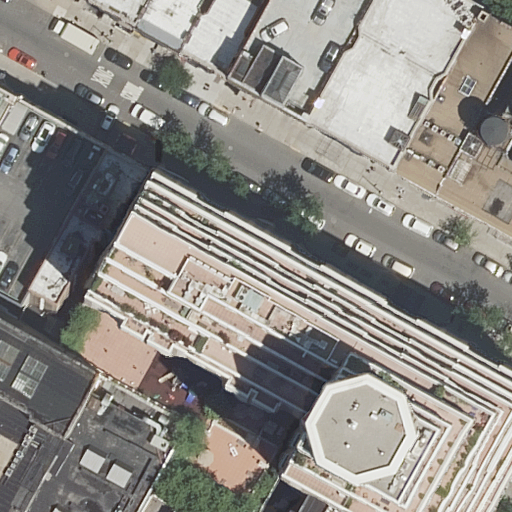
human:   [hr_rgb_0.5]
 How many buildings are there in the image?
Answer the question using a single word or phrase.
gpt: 13

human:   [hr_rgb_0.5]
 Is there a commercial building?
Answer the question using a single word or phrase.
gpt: no

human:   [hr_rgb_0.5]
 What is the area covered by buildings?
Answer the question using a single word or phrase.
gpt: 4951m2

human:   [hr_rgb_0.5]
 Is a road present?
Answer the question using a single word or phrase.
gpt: yes

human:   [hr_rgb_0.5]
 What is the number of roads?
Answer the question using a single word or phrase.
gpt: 1

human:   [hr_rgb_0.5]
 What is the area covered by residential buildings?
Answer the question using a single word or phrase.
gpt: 4951m2

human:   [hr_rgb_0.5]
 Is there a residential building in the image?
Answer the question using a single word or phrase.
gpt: yes

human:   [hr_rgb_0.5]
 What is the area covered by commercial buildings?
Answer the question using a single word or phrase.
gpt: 0m2

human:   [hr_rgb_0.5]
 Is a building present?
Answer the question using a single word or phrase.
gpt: yes

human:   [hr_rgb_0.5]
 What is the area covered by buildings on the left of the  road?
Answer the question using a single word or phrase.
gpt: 1831m2

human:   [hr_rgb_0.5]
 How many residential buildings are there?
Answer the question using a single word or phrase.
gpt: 13

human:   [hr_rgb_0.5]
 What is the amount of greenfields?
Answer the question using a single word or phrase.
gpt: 0

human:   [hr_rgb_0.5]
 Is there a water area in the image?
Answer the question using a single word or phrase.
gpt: no

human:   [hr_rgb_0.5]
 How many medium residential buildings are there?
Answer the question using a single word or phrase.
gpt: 6

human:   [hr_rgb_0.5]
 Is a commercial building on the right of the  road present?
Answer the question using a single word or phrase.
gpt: no

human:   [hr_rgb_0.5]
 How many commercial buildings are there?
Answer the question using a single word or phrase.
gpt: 0

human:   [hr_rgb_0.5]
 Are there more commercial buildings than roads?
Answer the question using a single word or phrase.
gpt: no

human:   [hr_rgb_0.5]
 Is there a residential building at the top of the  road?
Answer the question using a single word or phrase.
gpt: yes

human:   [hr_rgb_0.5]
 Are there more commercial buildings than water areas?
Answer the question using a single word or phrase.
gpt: no

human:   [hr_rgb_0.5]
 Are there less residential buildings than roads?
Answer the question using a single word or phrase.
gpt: no

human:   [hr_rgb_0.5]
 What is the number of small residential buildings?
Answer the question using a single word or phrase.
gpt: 3

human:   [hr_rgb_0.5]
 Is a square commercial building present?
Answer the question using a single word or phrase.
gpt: no

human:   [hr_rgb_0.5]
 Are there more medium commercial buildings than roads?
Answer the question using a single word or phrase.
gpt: no

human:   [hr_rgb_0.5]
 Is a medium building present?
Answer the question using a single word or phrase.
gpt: yes

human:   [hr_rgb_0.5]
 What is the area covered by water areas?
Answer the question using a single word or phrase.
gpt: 0m2

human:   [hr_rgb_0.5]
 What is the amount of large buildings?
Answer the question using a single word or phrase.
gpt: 4

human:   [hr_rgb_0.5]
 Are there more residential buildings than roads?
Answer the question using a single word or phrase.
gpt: yes

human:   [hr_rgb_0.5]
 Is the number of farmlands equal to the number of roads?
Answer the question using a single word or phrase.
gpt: no

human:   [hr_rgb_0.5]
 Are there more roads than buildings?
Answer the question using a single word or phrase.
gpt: no

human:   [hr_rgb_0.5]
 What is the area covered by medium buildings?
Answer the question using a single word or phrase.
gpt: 1748m2

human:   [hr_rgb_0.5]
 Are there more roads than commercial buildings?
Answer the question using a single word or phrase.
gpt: yes

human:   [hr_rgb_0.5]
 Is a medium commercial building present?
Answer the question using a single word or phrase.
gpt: no

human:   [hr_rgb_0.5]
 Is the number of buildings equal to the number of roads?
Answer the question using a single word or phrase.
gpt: no

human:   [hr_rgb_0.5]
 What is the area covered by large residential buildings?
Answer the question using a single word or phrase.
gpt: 3056m2

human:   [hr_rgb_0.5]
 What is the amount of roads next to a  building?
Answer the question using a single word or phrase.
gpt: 1

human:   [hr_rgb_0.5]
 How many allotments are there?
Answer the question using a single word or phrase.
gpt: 0

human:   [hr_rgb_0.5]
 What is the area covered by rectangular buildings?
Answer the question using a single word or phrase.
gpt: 2221m2

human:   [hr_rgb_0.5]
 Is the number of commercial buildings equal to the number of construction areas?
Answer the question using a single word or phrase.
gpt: yes

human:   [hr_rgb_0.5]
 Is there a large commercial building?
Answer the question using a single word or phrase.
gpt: no

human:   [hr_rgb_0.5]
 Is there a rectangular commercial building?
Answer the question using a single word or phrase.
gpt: no

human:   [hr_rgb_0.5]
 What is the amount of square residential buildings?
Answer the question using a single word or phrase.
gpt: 0

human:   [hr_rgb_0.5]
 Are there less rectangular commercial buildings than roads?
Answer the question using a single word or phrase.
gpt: yes

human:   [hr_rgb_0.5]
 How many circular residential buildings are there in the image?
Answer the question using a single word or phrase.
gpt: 0

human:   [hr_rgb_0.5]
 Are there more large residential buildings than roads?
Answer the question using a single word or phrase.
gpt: yes

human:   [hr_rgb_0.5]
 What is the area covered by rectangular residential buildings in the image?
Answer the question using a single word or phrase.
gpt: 2221m2

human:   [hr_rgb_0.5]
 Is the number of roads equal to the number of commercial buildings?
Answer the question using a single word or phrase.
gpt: no

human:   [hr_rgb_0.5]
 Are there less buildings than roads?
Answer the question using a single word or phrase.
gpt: no

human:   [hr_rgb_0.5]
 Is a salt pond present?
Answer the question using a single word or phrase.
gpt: no

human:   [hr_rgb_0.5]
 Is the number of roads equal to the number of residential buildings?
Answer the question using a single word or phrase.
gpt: no

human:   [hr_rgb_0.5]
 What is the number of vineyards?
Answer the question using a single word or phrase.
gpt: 0

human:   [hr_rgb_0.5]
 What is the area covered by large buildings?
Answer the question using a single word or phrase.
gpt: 3056m2

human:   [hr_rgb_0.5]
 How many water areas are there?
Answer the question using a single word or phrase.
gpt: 0

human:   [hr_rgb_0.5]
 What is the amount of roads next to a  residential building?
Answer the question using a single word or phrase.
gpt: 1

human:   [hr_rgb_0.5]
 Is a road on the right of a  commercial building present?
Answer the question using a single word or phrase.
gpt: no

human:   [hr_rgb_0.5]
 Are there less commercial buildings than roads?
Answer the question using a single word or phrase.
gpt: yes

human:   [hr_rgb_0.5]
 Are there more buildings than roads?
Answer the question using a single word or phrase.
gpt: yes

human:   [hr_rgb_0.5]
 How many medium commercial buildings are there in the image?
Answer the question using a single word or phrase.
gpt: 0

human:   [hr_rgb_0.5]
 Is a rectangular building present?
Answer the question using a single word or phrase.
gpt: yes

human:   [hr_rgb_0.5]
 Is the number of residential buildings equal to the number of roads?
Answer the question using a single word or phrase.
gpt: no

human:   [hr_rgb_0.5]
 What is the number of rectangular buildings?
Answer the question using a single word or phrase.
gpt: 8

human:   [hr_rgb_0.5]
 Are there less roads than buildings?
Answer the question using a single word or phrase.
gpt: yes

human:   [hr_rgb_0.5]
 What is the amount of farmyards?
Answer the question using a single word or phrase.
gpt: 0

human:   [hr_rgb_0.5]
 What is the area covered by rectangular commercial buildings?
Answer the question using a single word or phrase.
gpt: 0m2

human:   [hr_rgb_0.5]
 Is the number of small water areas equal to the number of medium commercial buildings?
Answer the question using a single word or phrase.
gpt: yes